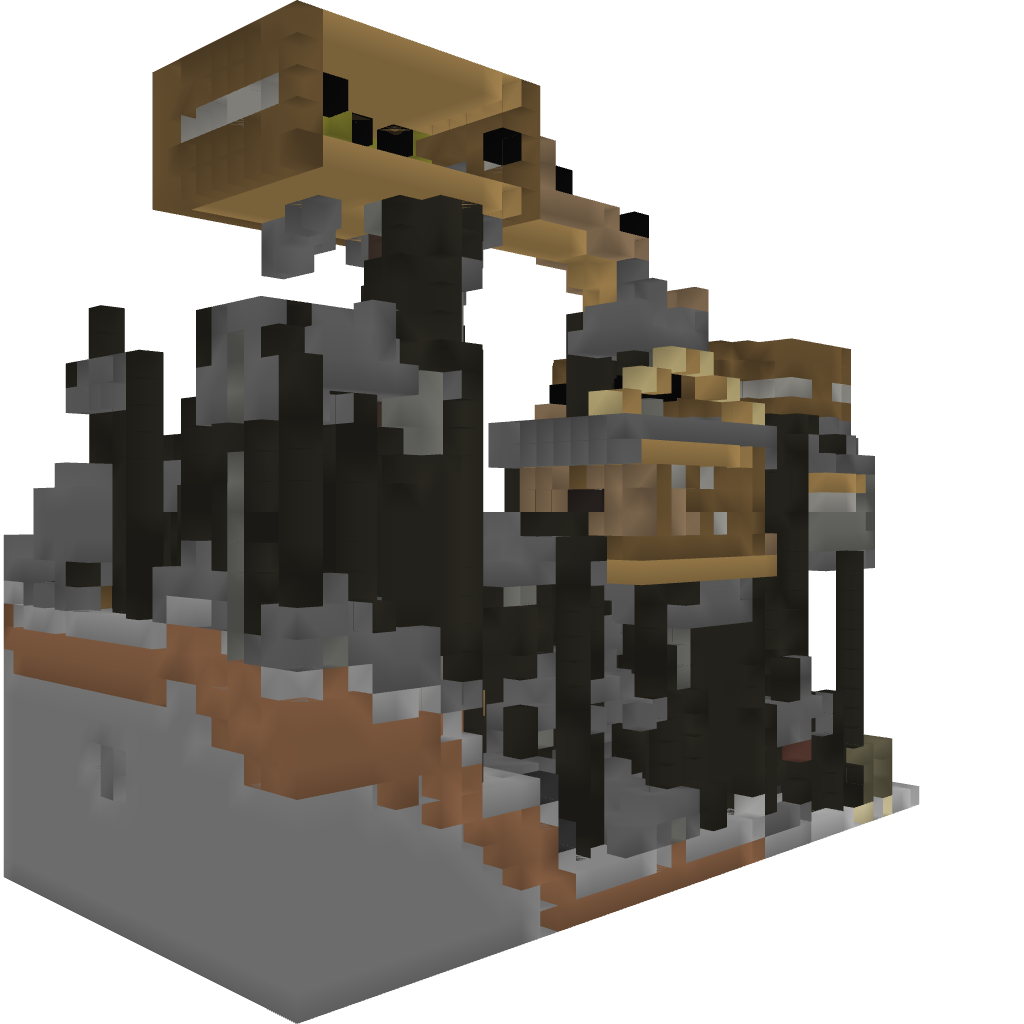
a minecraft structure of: TreeHouse